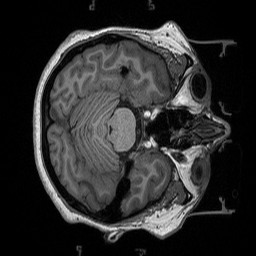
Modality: T1w
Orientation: axial
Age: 44
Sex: female
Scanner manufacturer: siemens
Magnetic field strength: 3 T
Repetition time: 2.53 s
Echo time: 0.00219 s